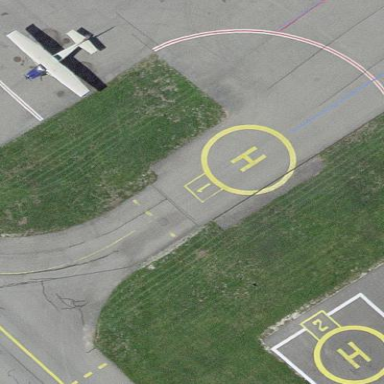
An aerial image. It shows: Image of helipad at airport.